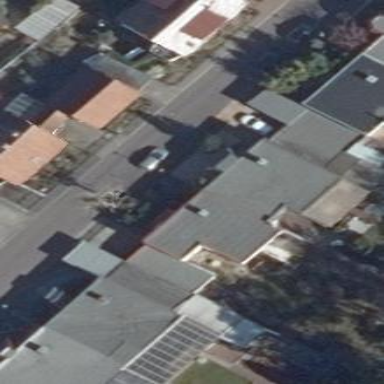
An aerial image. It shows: House with flat roof.